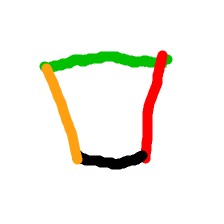
Shape: trapezoid